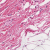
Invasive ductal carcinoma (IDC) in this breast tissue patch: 0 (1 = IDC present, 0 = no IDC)